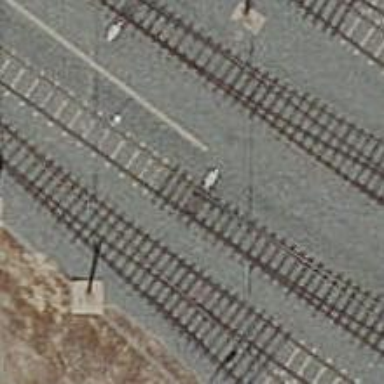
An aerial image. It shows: Railway switch.